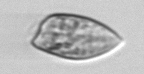
Label: Prorocentrum_dentatum